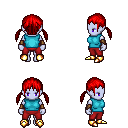
a pixel art fantasy rpg character, female body template, dark elf, purple skin, teal sleeveless shirt, red pants, red twin-tailed hairstyle, cloth bracers, gold boots, four views (front, back, left, right), 2x2 character sprite sheet, small pixel art, hard edges, no anti-aliasing